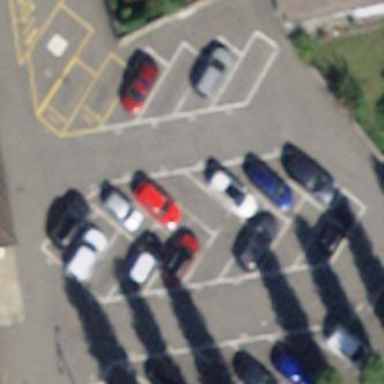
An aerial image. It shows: Parking area with surface.